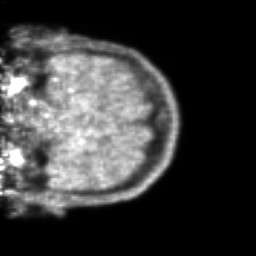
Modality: PET
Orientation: coronal
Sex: male
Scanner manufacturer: ge